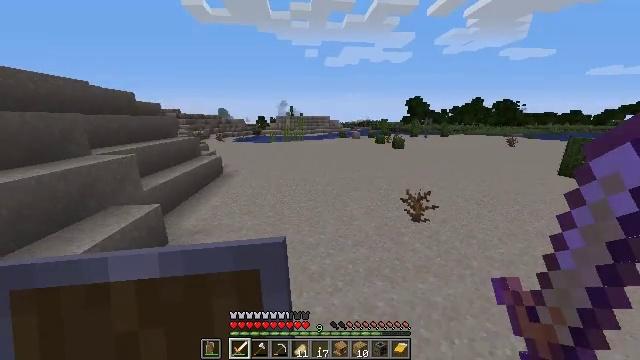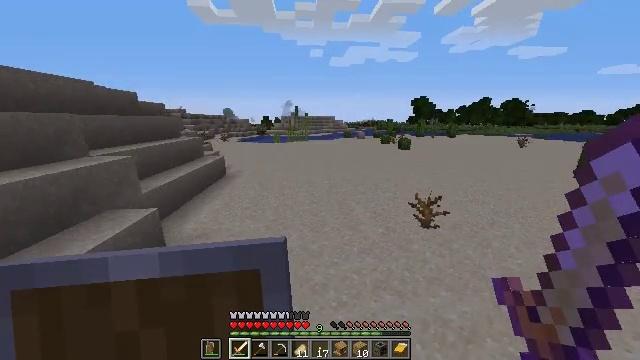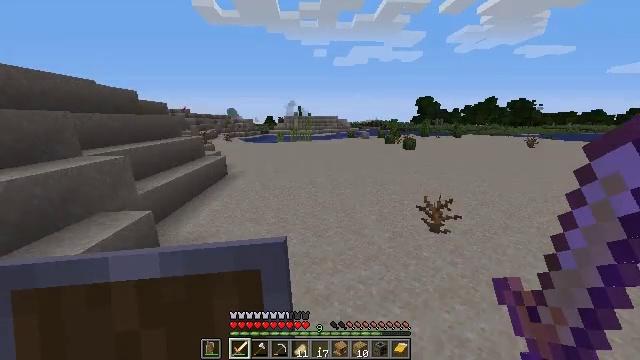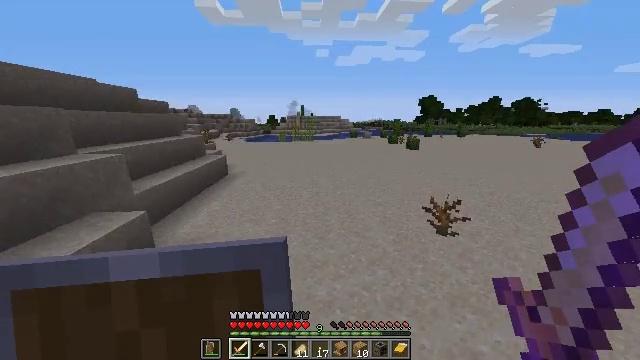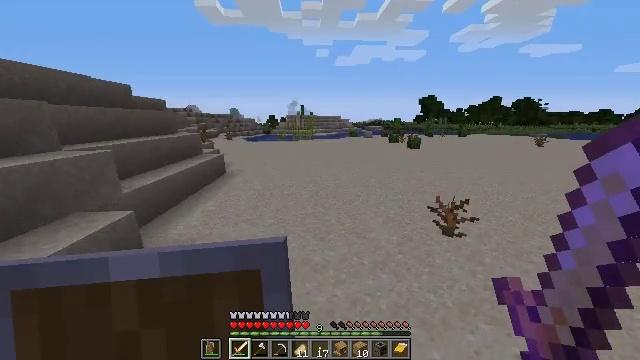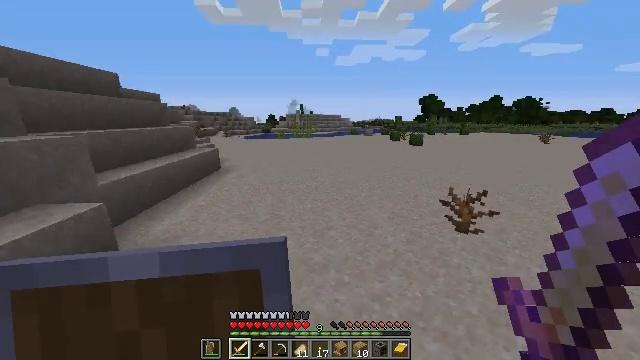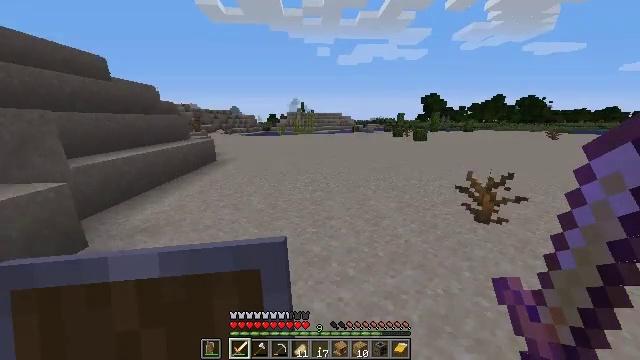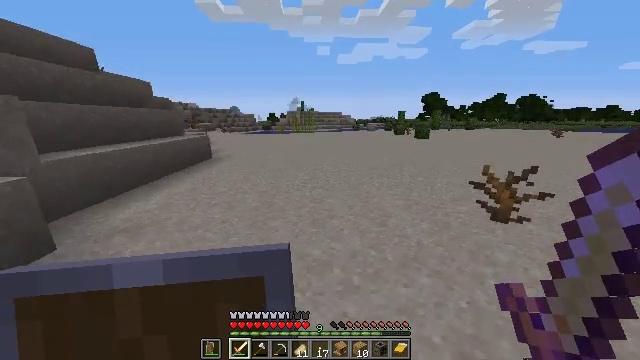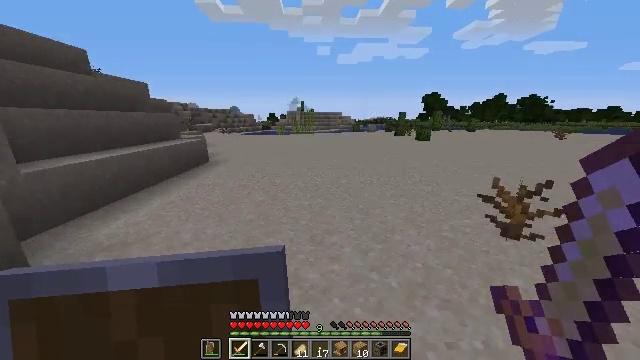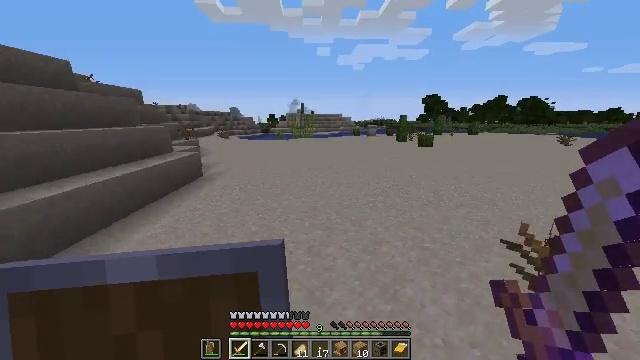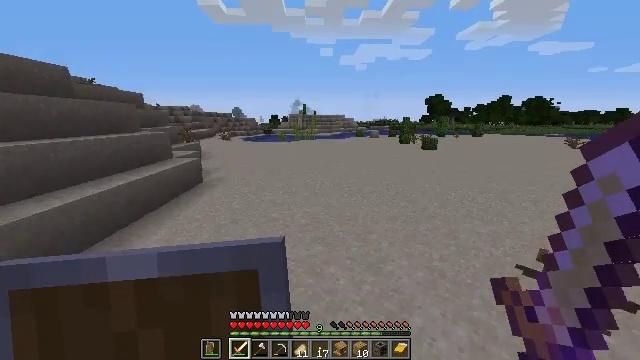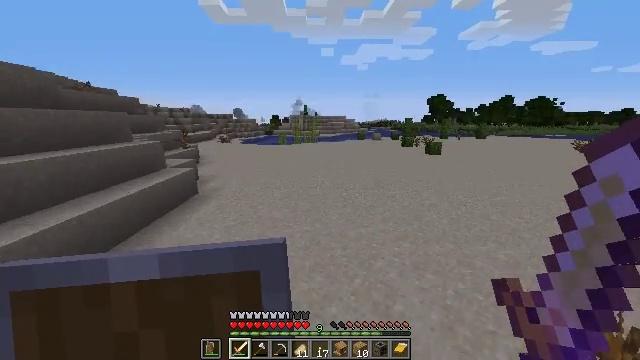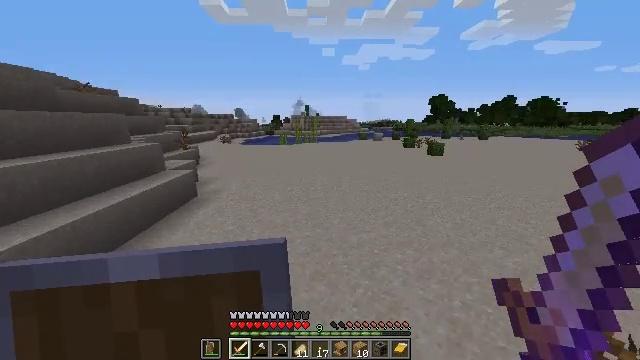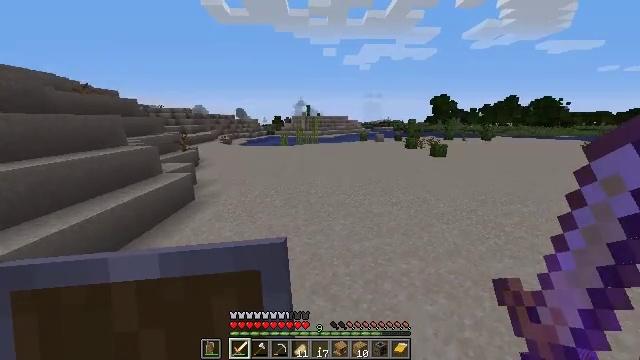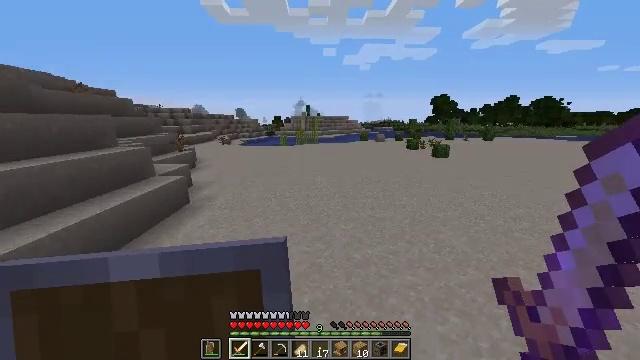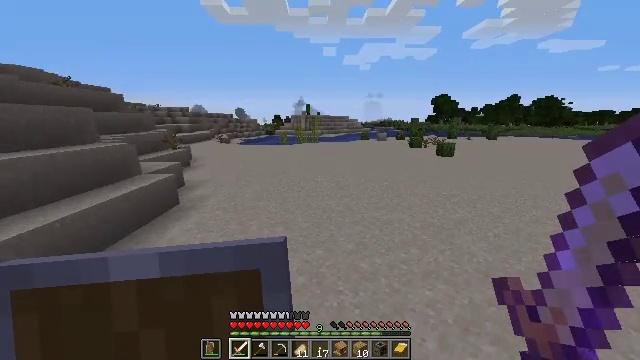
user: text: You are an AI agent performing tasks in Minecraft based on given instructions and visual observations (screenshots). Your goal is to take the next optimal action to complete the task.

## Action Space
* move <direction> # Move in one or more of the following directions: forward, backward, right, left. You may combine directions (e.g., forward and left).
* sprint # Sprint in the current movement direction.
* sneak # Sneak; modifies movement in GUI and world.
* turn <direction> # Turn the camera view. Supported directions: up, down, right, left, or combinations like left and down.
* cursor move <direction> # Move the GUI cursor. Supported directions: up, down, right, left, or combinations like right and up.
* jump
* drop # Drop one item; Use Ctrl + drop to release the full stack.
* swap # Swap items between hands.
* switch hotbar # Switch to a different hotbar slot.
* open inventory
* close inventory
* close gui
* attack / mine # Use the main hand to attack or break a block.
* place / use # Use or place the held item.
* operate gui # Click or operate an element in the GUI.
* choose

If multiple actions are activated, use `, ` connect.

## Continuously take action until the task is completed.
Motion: motion action
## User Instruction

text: Mine the sugar cane near rivers.
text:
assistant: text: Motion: move forward, turn left, jump
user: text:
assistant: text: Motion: move forward, jump
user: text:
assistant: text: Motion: move forward, jump
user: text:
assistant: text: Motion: move forward, jump
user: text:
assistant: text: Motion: move forward, jump
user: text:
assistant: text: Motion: move forward, jump
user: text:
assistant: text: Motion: move forward, jump
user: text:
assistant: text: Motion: move forward, jump
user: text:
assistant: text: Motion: move forward, jump
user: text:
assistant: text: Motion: move forward, jump
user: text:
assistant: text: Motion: move forward, jump
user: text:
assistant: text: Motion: move forward, jump
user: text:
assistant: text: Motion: move forward, jump
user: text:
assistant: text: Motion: move forward and move left, jump
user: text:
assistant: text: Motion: move forward and move left, jump
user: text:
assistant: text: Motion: move forward and move left, jump
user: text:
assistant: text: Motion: move forward and move left, jump
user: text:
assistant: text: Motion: move forward and move left, turn right and down, jump
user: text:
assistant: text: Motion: move forward and move left, turn right, jump
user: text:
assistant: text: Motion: move forward and move left, turn right, jump
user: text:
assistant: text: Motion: move forward and move left, jump
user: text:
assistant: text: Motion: move forward and move left, jump
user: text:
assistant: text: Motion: move forward and move left, jump
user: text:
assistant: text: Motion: move forward and move left, jump
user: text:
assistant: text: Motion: move forward and move left, jump
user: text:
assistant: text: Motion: move forward and move left, jump
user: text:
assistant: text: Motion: move forward and move left, jump
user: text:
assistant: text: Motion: move forward and move left, jump
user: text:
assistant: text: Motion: move forward and move left, jump
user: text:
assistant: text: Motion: move forward and move left, jump